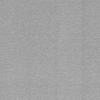
Atmospheric dust classification: dusty